Aerial crown-view tile of a tropical tree (Barro Colorado Island, Panama), acquired 20250217:
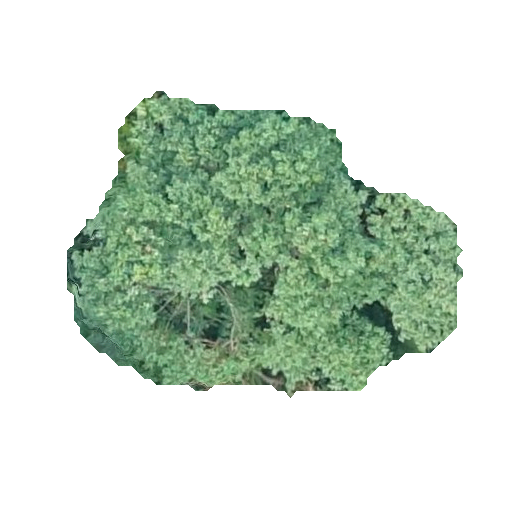
Species: Hieronyma alchorneoides
GBIF accepted scientific name: Hieronyma alchorneoides
Crown area: 126.312 m²